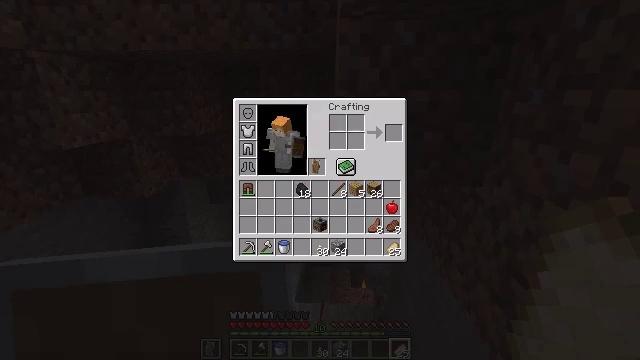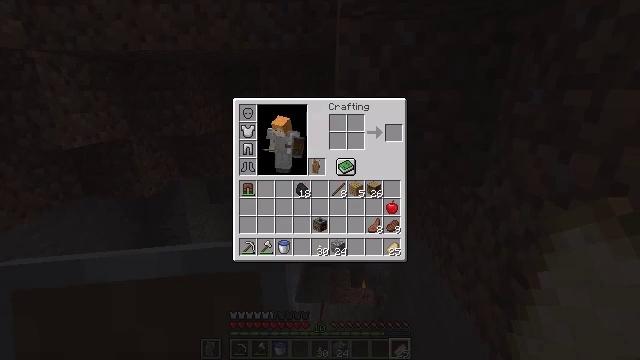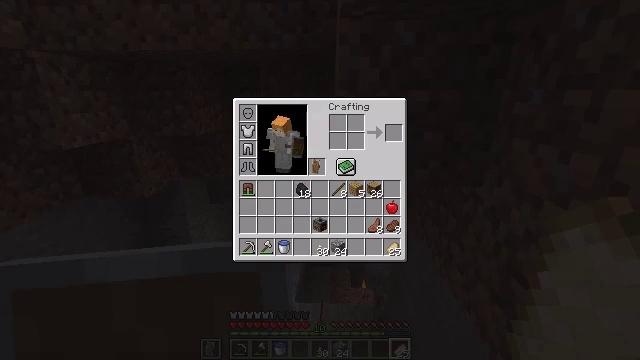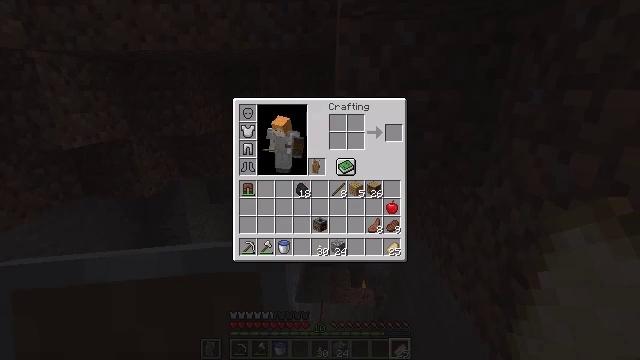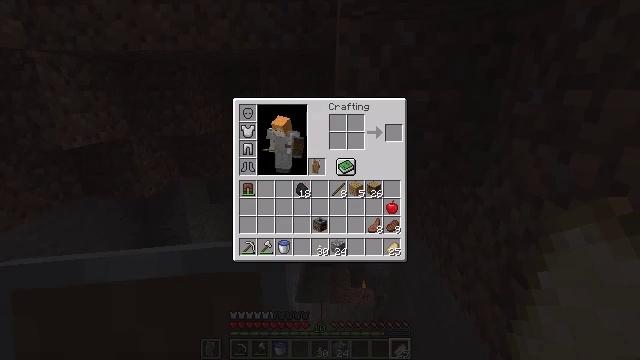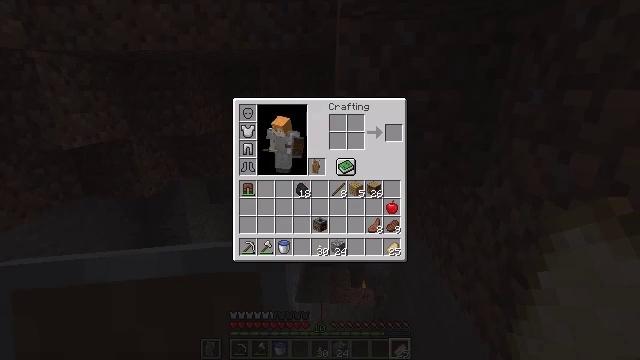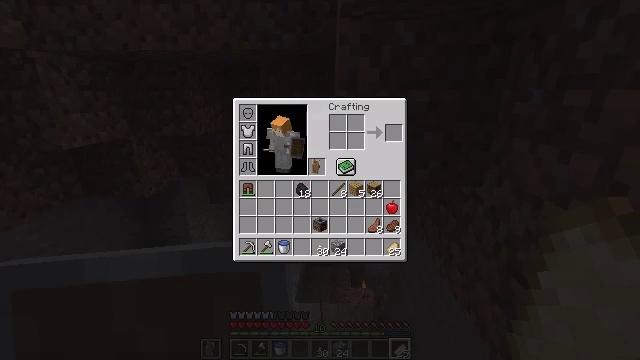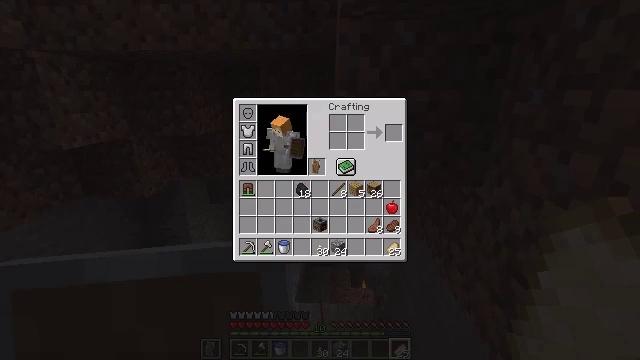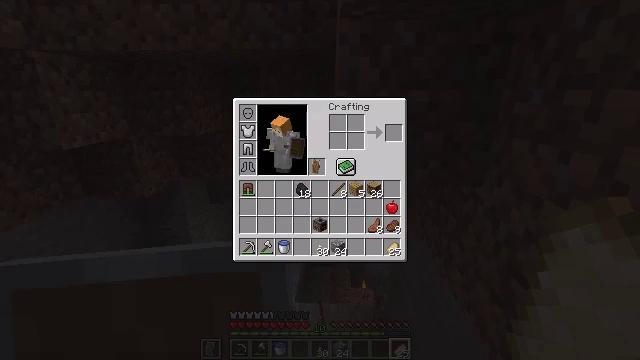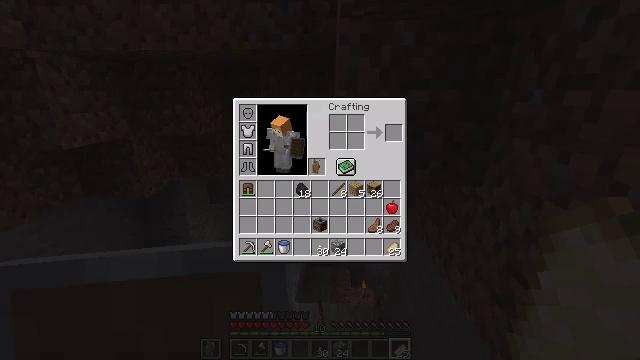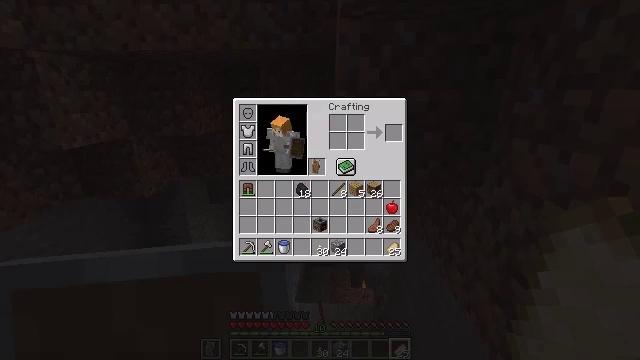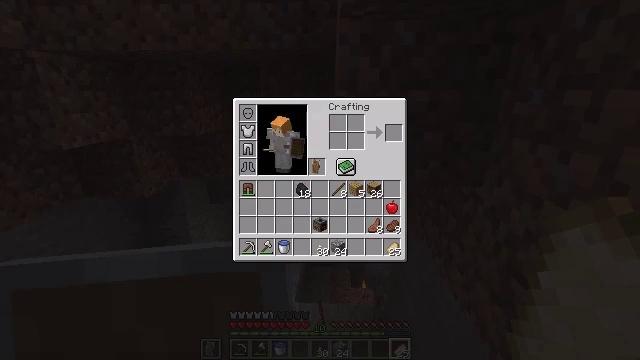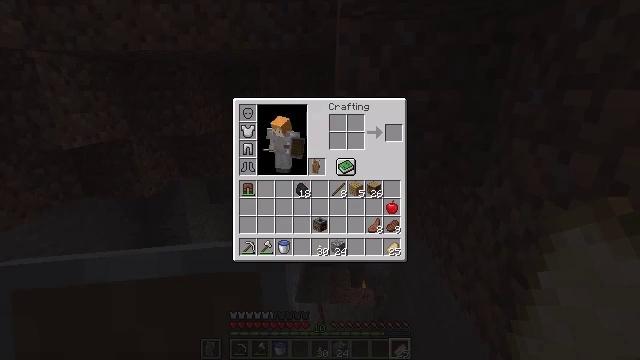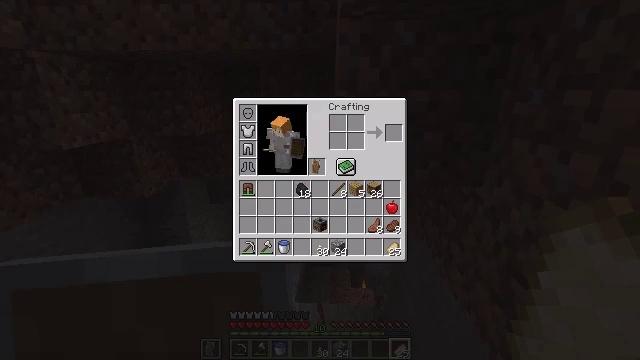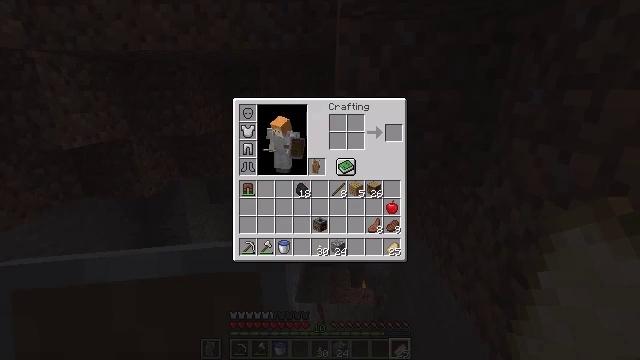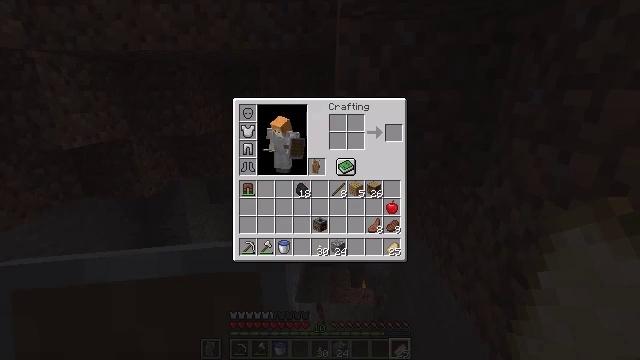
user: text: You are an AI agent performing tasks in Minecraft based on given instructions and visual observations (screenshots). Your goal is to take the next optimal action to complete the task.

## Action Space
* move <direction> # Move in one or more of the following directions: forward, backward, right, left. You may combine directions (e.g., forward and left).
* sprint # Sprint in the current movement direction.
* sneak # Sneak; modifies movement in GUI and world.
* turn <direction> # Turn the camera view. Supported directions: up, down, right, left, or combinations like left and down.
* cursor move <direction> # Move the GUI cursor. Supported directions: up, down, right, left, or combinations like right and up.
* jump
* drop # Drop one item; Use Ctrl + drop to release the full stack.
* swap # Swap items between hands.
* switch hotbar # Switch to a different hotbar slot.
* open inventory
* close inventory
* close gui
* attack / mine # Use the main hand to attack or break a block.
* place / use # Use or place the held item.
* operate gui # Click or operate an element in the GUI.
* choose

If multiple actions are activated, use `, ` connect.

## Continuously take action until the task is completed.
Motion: motion action
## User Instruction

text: Drop leather leggings.
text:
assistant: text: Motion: no_op
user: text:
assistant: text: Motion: operate gui
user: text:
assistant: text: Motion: operate gui
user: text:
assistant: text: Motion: operate gui
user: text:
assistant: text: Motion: cursor move left
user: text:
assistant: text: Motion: cursor move left, operate gui
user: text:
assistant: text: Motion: operate gui
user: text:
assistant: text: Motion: operate gui
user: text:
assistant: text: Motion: cursor move right
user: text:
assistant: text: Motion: no_op
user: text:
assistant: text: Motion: no_op
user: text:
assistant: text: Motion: no_op
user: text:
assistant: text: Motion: cursor move left
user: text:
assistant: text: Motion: no_op
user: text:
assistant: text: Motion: no_op
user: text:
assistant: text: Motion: no_op
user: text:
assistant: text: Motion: no_op
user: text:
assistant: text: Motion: close gui
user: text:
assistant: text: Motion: turn right and down
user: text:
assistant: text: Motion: turn right and down
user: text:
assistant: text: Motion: turn right and down
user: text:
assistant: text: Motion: move left, turn right and down
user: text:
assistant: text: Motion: move left
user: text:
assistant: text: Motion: move left
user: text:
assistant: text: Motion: move left, turn right
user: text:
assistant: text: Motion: move left, turn right
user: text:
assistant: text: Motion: move left
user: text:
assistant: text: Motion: turn up
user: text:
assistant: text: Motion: turn up
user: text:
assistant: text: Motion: turn up